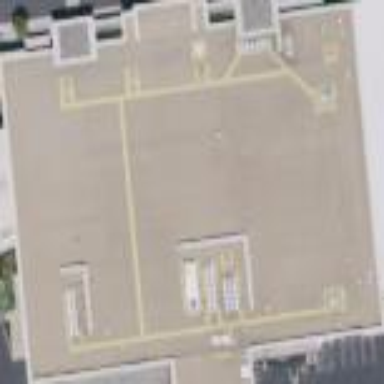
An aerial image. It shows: Supermarket building.